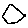
Label: hexagon